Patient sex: F
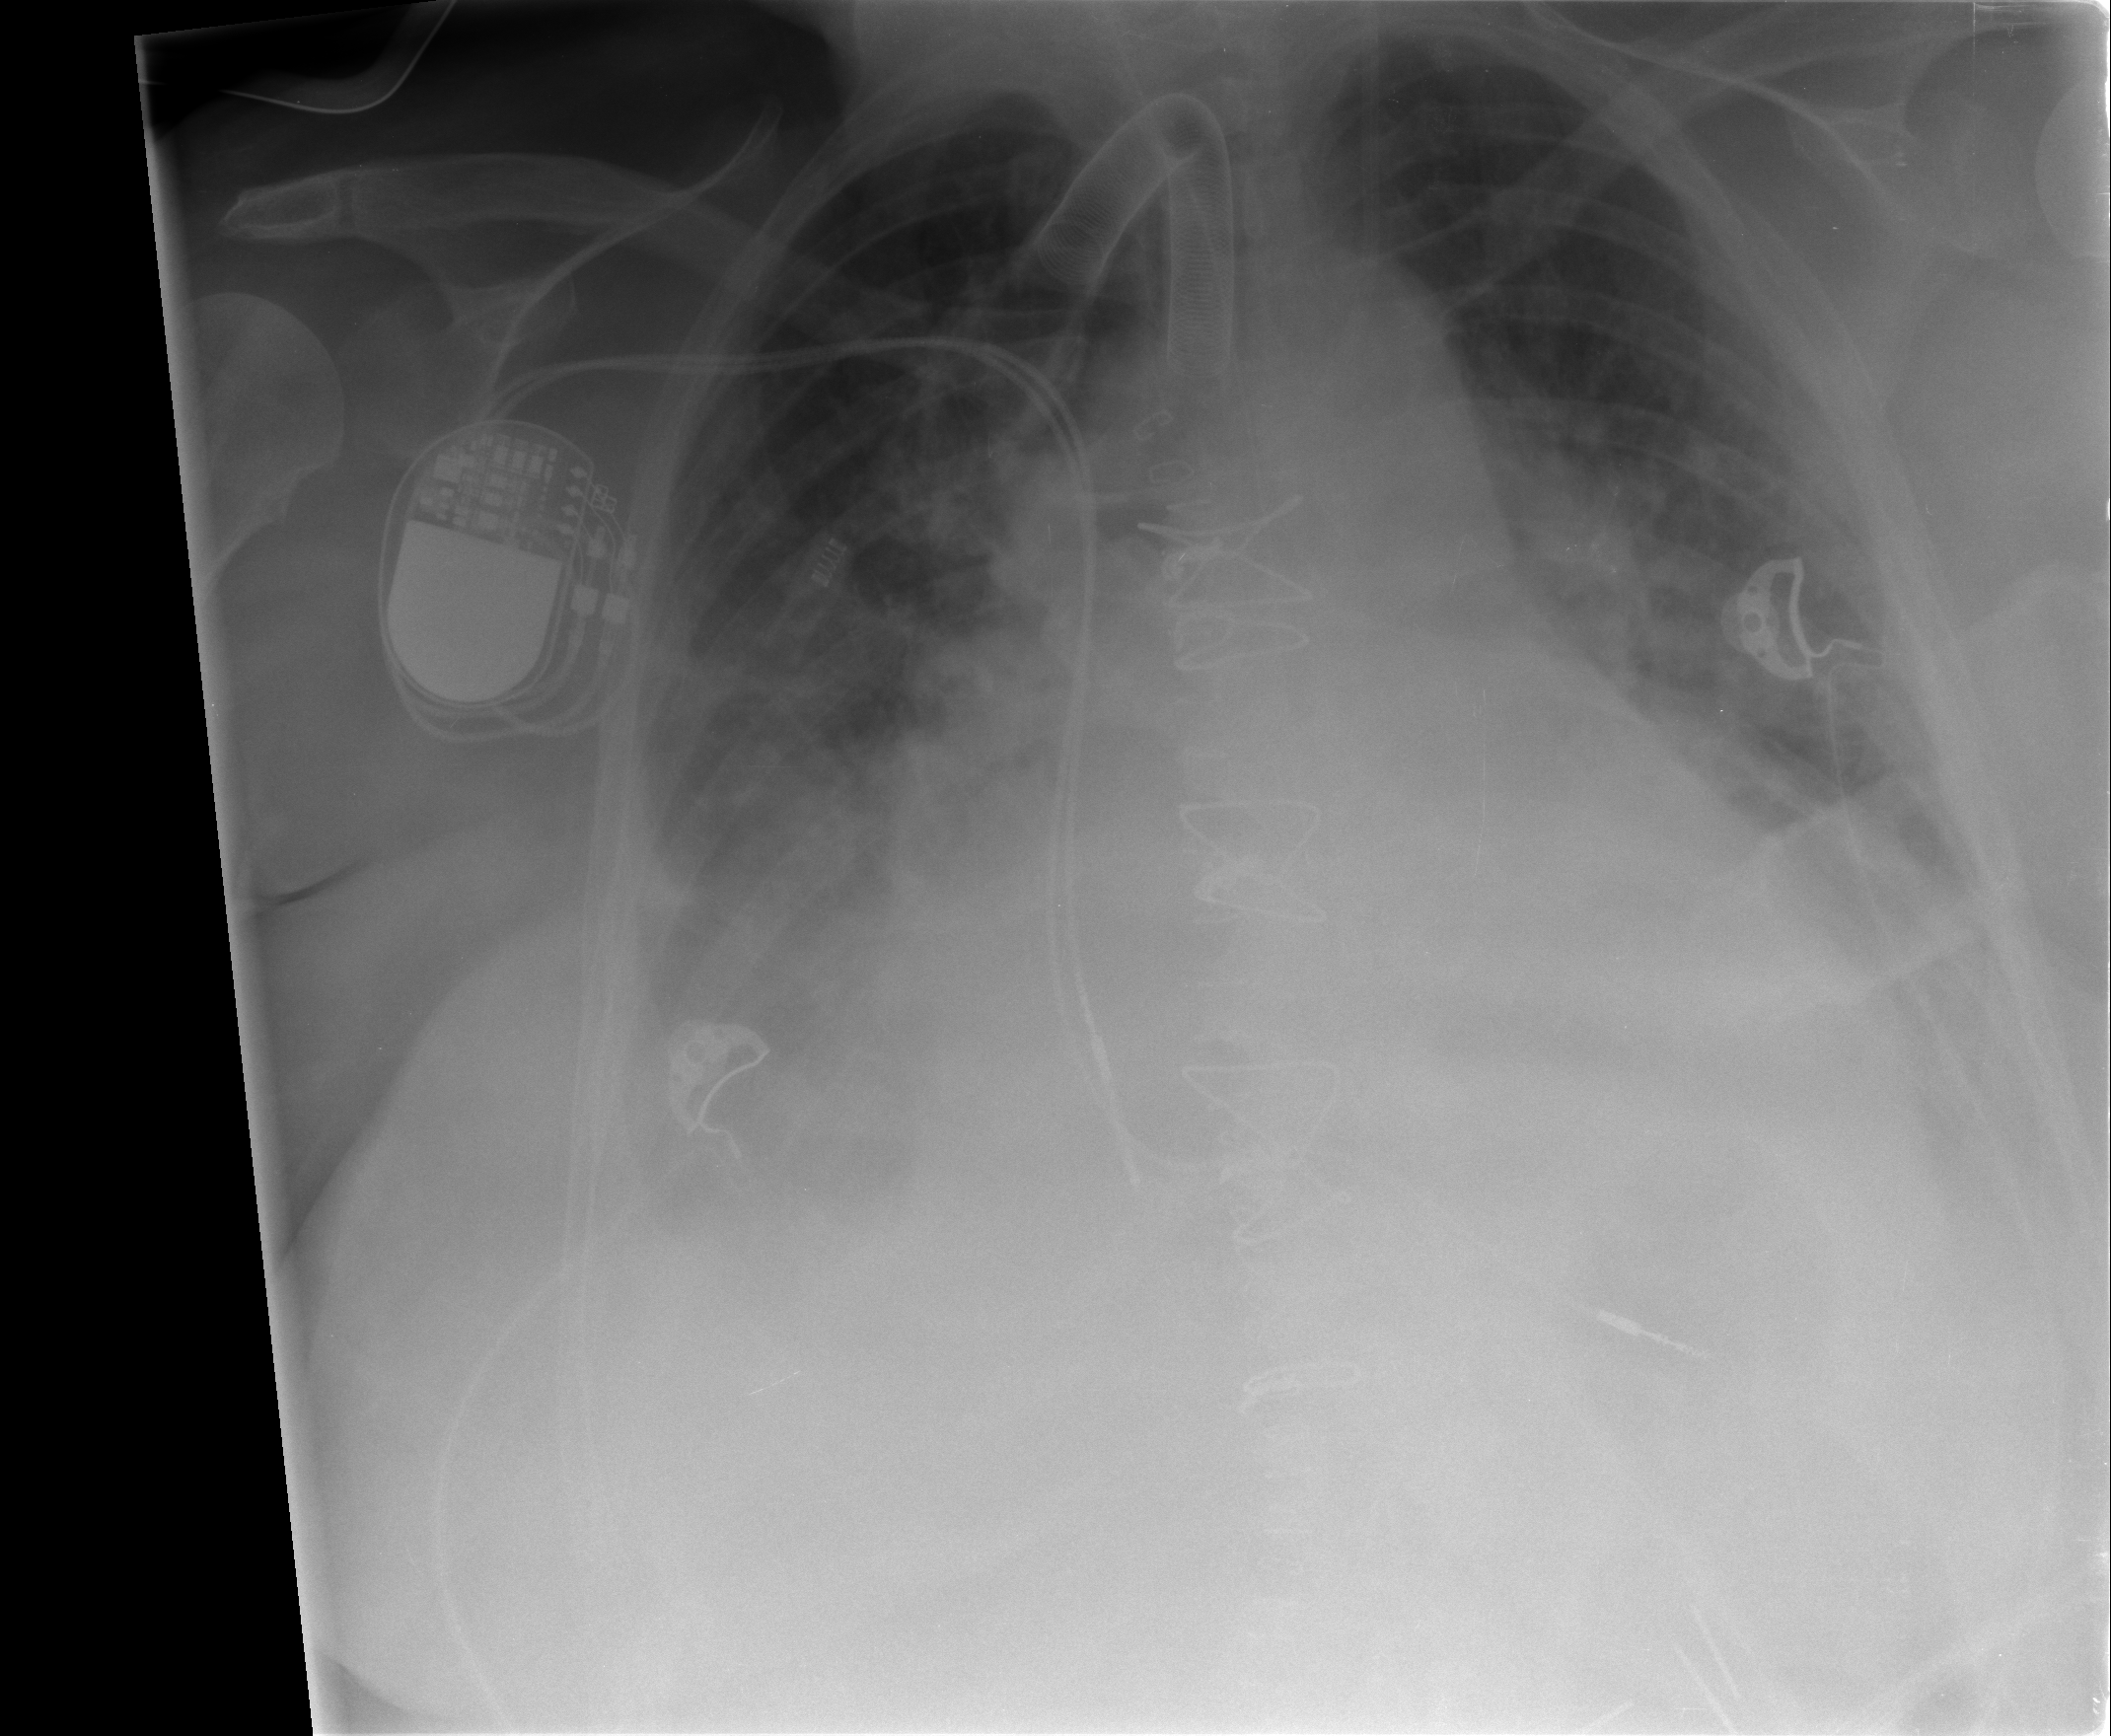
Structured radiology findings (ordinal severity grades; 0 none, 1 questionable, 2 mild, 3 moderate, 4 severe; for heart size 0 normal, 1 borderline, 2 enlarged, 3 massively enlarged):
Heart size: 3
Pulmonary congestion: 3
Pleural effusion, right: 3
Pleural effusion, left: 2
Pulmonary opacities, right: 2
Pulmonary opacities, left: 2
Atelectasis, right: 3
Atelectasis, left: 3